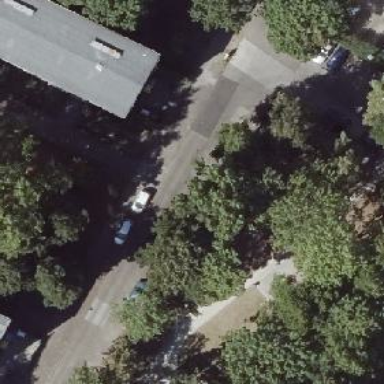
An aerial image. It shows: Residential road with concrete surface and sidewalks on both sides. The parking orientation is parallel with parking lane on the left.